Question:
If I navigate away from the directory, the grey-ed out files will be temporarily hidden, and then I need to re-expand the folder for them to appear again...just for them to disappear.
I'm connected to Subversion with Subclipse.
Any ideas on this behavior?
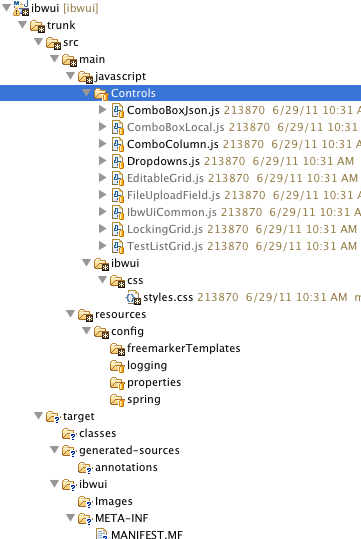
Answer: I think you have activated a Mylyn task and and Mylyn is tracking your active files.

You should deselect the active task to return to normal mode.